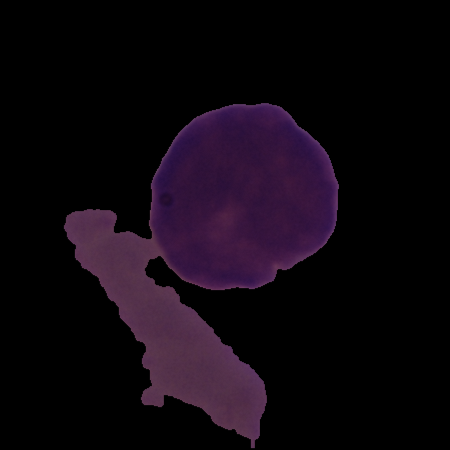
Label: cancer